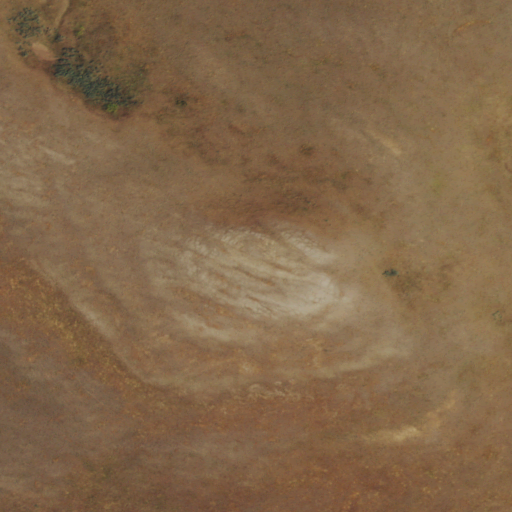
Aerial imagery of mountain in Wyoming named Antelope Butte containing shrub and grassland